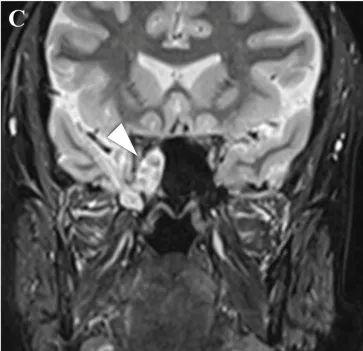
CT scans and MRI confirm inferolateral sphenoid wall dehiscence and brain herniation. MRI (C and D) shows bone discontinuity in the right lateral wall of the sphenoid sinus and in the ipsilateral petrous apex, crossed by tissue with signal emission characteristics similar to brain parenchyma and CSF, involving the right chamber of the sphenoid sinus, the ipsilateral Meckel cave, and the base of the pterygoid processes bilaterally (arrowheads).
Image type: radiology (mri)